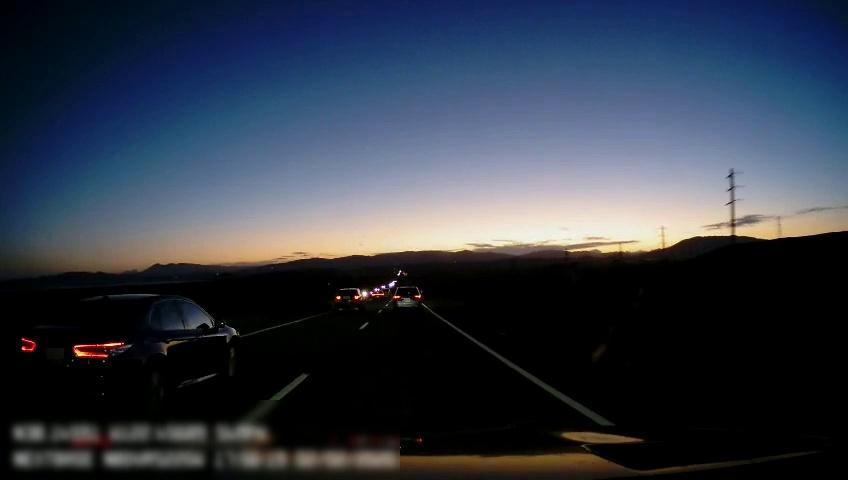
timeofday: Dusk/Dawn/Twilight
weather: Sunny
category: Drivable Space
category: Vehicles | Car
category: Vehicles | SUV
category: Vehicles | SUV
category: Vehicles | Car
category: Lanes | Alternate Lane
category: Lanes | Current Lane
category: Lanes | Current Lane